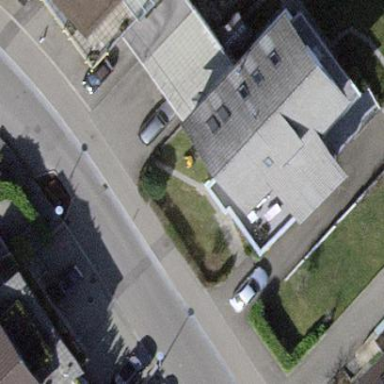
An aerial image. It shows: Building with tiled roof.